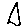
Label: triangle